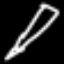
Label: pencil